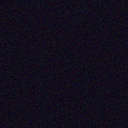
Screen state: off